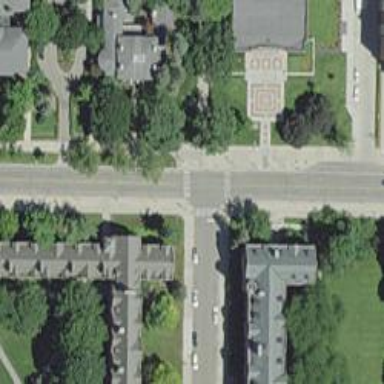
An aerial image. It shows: Marked road crossing.